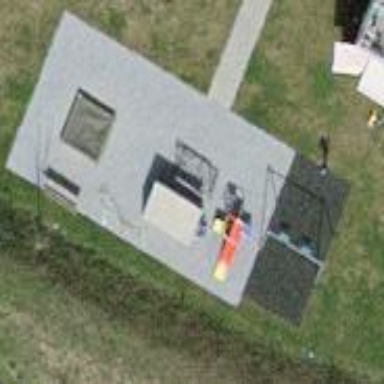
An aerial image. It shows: Playground area for leisure activities on the land.